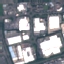
Land use / land cover class: Industrial